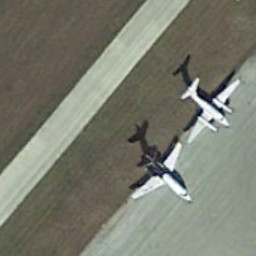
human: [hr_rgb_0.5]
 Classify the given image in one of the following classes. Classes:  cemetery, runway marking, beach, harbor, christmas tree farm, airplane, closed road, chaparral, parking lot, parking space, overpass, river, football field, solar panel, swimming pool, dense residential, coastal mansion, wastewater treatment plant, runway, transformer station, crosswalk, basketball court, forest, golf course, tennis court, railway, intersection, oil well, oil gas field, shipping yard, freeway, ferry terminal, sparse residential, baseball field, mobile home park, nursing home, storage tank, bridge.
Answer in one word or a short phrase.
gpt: airplane